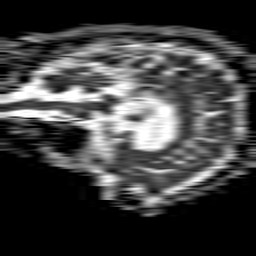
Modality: ADC
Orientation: sagittal
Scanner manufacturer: philips
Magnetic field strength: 1.5 T
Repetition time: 4.6 s
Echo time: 0.08517 s